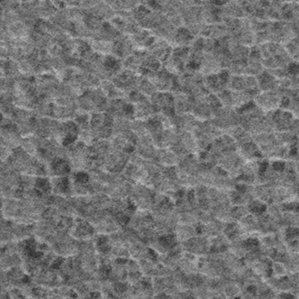
Label: frost